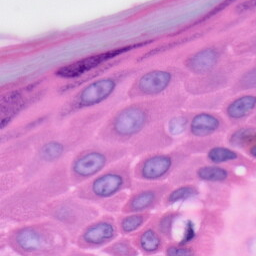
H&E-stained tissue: Skin